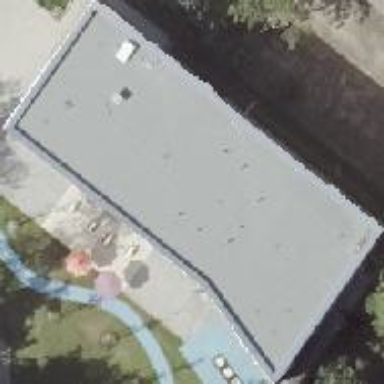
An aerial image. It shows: Flat roof kindergarten building.